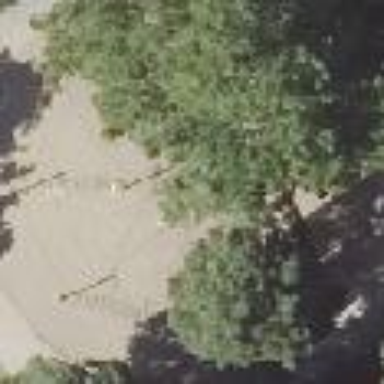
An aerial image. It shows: Playground with spiderweb-themed climbing frame.